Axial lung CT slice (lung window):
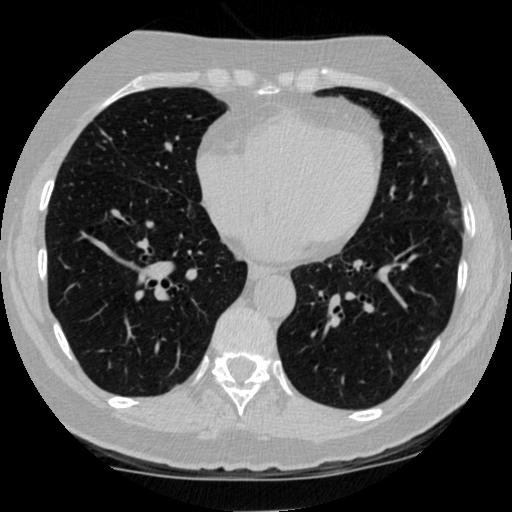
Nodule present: no